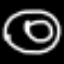
Label: donut